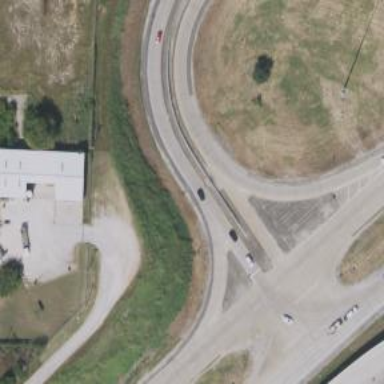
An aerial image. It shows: Trunk link highway.